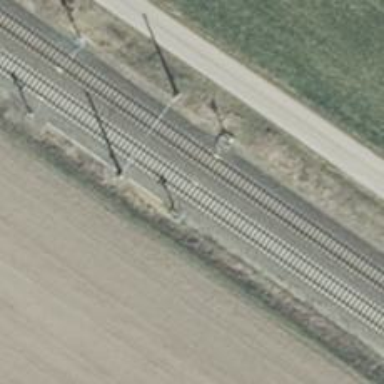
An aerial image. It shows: Light signal at railway crossing.